Question: I'm new to SQL Server and this is just related with school.
I'm restricted to the commands 'SELECT', 'WHERE' and 'ORDER BY'
I have this code
'''
Use Northwind
SELECT DISTINCT
ProductID, UnitPrice, Discount
FROM
[Order Details]
WHERE
Unitprice > 100 AND Discount != 0
'''
By using 'distinct', there should be no doubles, however I still somehow manage to get this?
Edit : The assignment is to have unique productID, so it's basically gonna end up with 29 and 38 only. Total 2 rows according to the assignment :S
<URL>

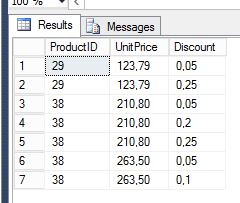
Answer: This will allow you to just get the ProductID that are unique
'''
SELECT DISTINCT
ProductID
FROM
[Order Details]
WHERE
Unitprice > 100 AND Discount != 0
'''